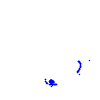
Particle: pion